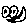
Label: smiley face